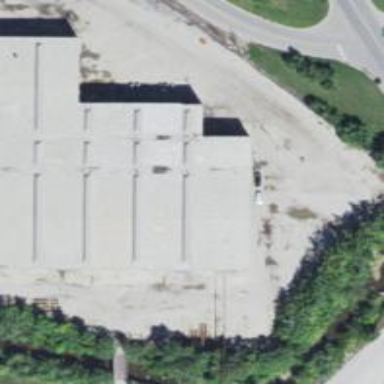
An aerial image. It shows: Abandoned railway passing through building tunnel in service yard.